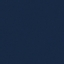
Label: SeaLake